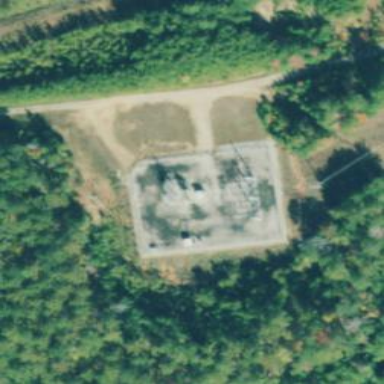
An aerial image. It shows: Distribution level power substation enclosed by fence.